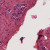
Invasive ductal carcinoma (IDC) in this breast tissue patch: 0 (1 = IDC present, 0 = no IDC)